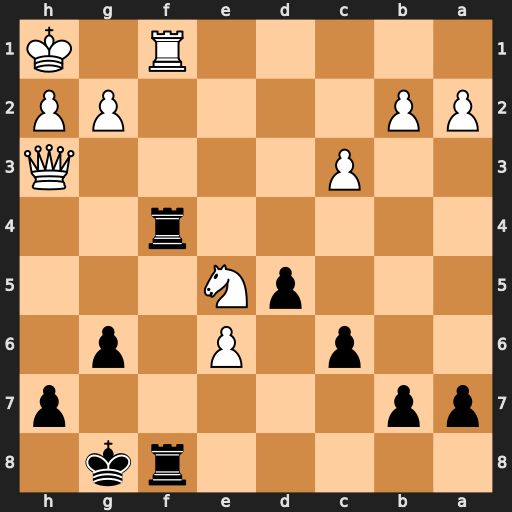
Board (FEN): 5rk1/pp5p/2p1P1p1/3pN3/5r2/2P4Q/PP4PP/5R1K
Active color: b
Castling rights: -
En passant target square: -
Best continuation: Rxf1#